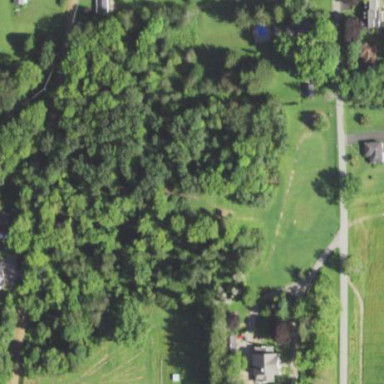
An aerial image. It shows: Mixed deciduous woodland area with variety of trees.